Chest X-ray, AP view. Patient: 63 years old, sex F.
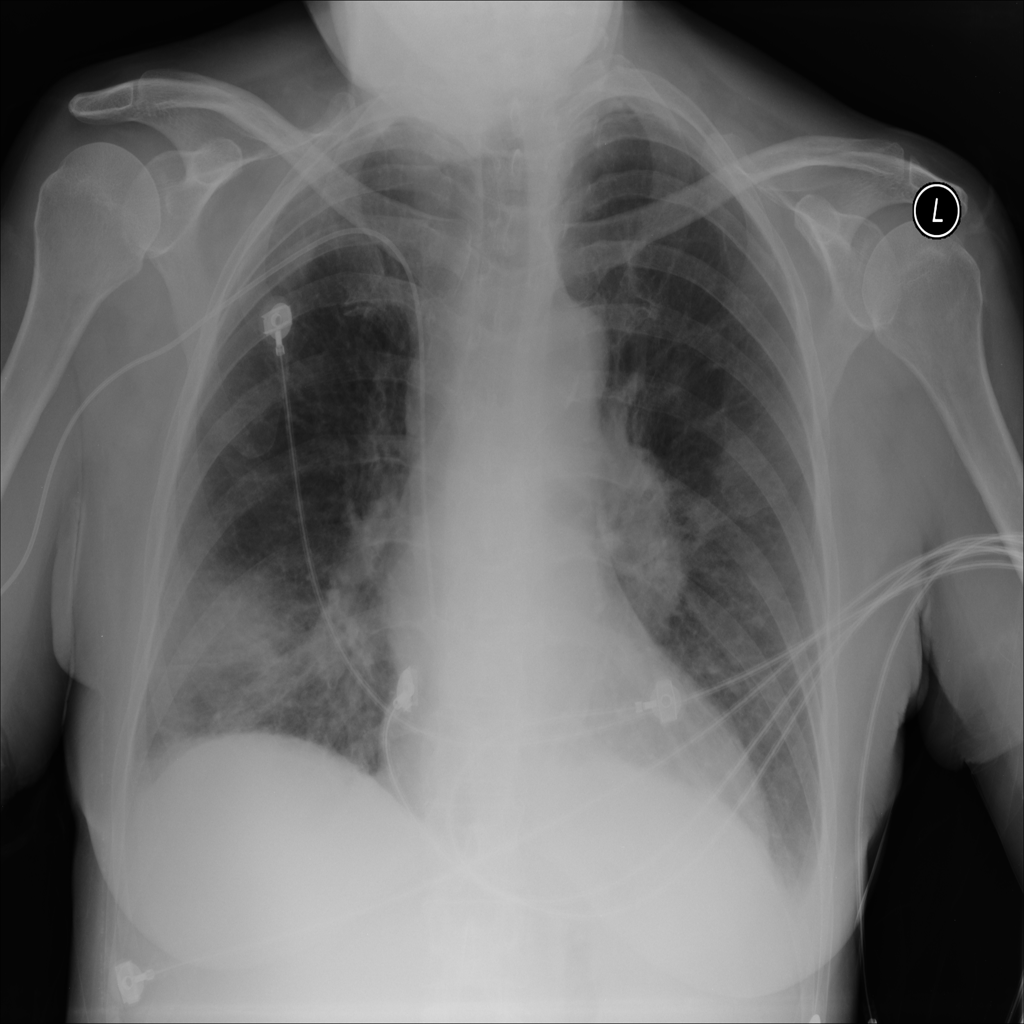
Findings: Infiltration, Pneumonia